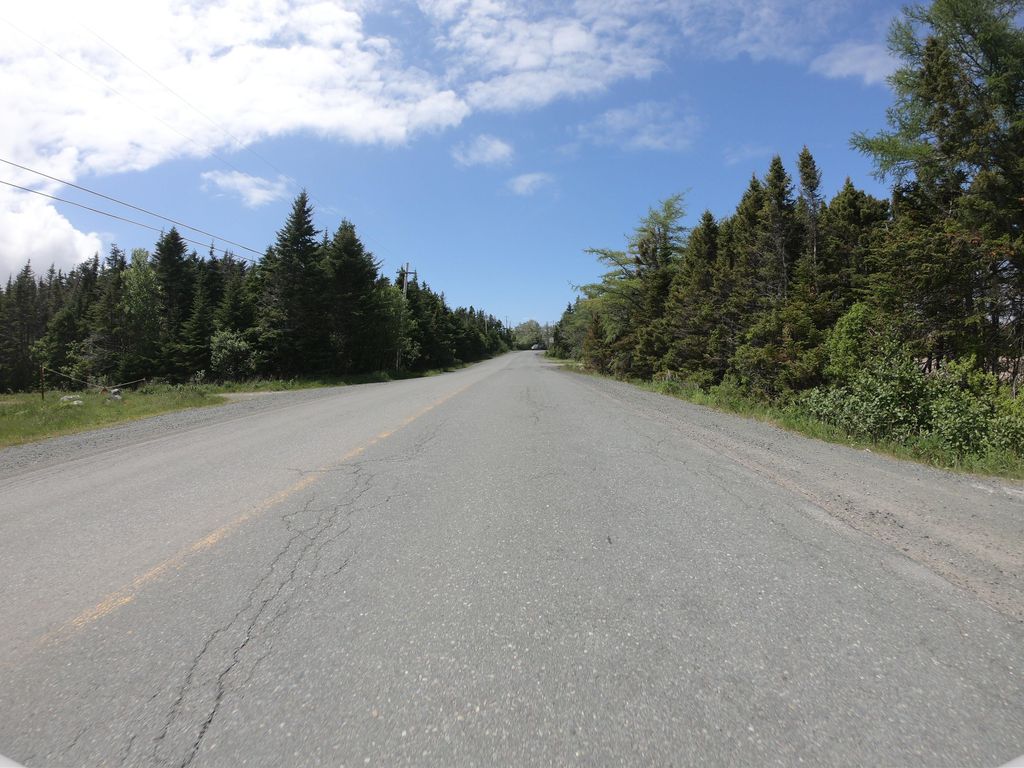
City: st_johns